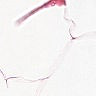
Metastatic tissue present: no